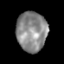
Tissue: lung
Cell type: Epithelial cells
Senescence score: 0.1643
Nuclear area (px): 1186
Mean DAPI intensity: 137.313